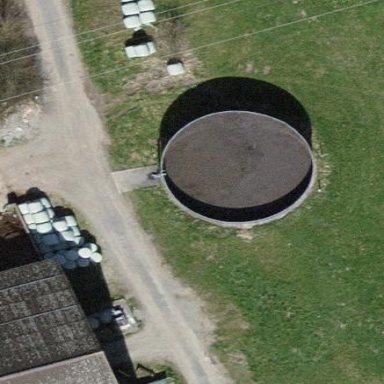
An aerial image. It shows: Storage tank which is man-made and housed in building.